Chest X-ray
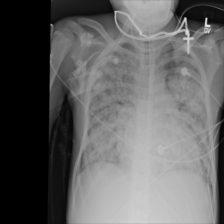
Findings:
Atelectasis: negative
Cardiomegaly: negative
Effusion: negative
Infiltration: negative
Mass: negative
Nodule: negative
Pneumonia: negative
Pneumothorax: negative
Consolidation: negative
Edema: negative
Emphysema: negative
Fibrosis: negative
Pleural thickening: negative
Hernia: negative